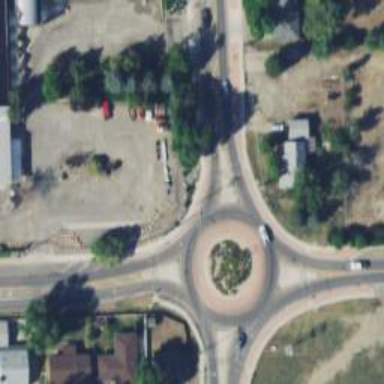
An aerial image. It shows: Roundabout at tertiary road junction.